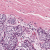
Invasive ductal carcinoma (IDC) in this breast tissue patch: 0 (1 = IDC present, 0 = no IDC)